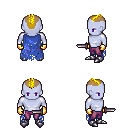
a pixel art fantasy rpg character, male body template, dark elf, purple skin, blue tattered cape, magenta pants, blonde short mohawk hairstyle, gold gloves, metal boots, dagger, four views (front, back, left, right), 2x2 character sprite sheet, small pixel art, hard edges, no anti-aliasing